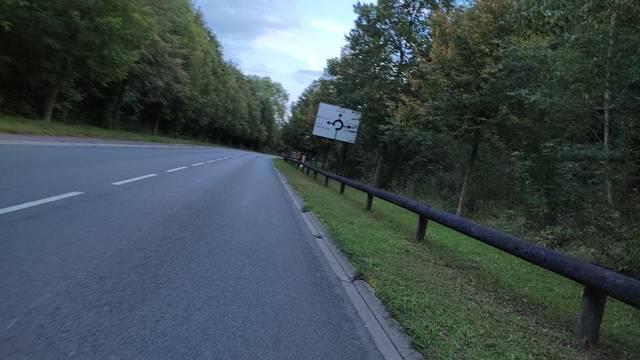
Region: France
Coordinates: 50.298, 2.812